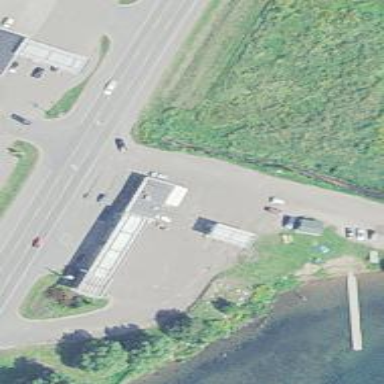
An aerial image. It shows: Convenience shop.